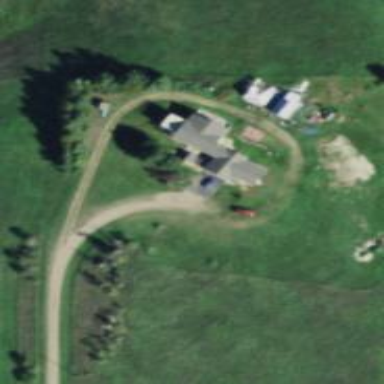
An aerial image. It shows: Driveway.